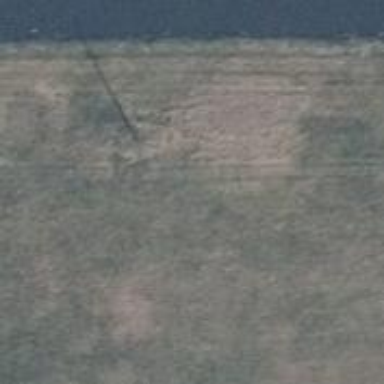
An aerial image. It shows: Power pole.